Question: Please see below:

1. My app receives request from the user.
2. My app makes an API call to the 3rd party application using request module.
(It's an ad server). But when I send a request through my app -as expected- 3rd party receives my app server's IP and headers.
The question is:
How can I make my application's request to the 3rd party API to "seem like" the user? How can I "clone" the request of user's to 3rd party?
Thanks
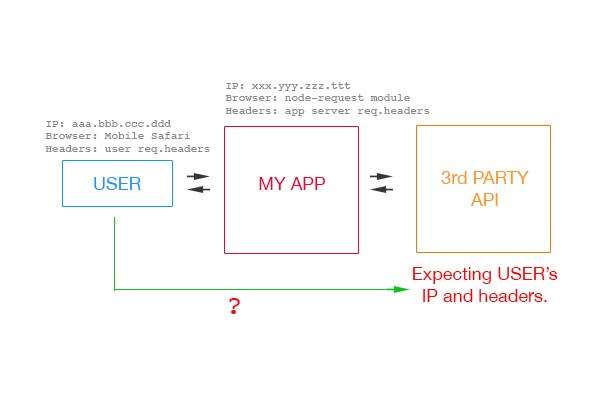
Answer: For copying the headers, it sounds more like you need a <URL>.
For the IP: if im not completely off, i would say this is impossible as you have no influence on the IP Address that your Computer/Server gives to the packages send over the wire.
To put it in <URL>-Words: Your NodeJS Instance is on the Application Layer, while the IP Address is handled within the transport layer.
All I can think of you could do is to forward a link to your user to the actually 3rd Party API and let him call it.